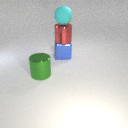
large blue metal cube below large red metal cylinder